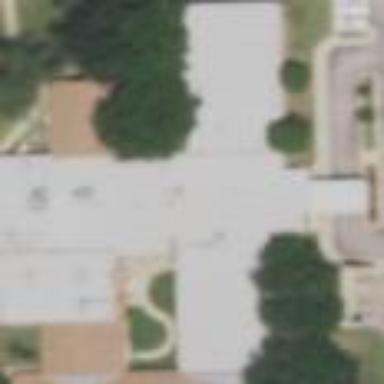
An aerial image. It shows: Clinic building.